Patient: sex F, age 65
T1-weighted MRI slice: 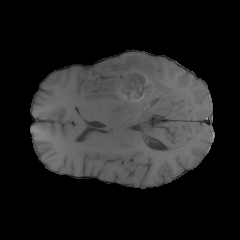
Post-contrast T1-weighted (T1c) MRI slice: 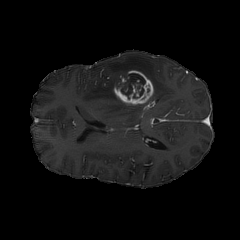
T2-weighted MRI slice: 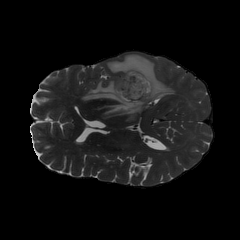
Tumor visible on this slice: yes
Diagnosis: Glioblastoma, IDH-wildtype
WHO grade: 4